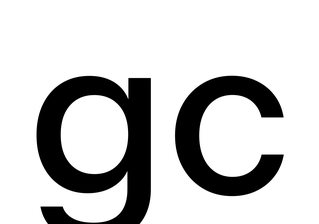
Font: InstrumentSans_Medium